Field crop: maize
Growth stage: 2
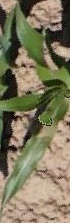
Species: maize